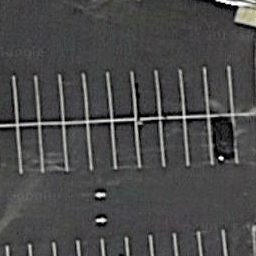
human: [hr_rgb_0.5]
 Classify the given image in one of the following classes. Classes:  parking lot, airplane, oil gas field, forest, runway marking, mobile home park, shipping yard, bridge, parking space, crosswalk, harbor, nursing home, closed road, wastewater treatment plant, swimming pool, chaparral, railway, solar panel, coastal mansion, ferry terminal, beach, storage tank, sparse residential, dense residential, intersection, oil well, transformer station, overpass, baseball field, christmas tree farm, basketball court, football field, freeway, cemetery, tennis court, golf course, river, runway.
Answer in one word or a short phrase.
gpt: parking space